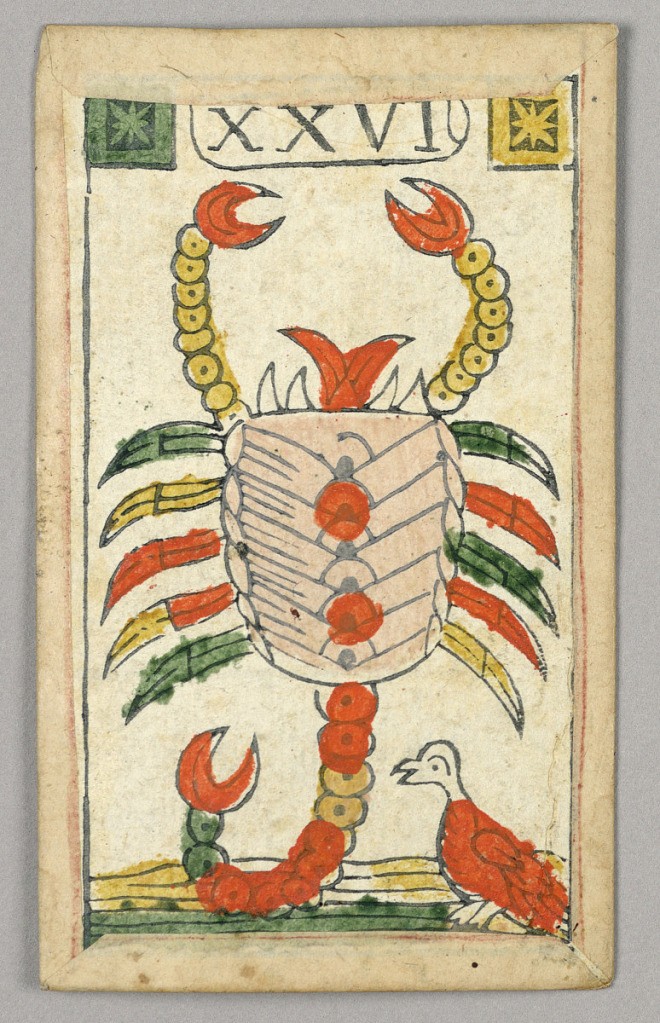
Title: Minchiate (Tarot) Playing Card
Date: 17th century
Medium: Stencil-colored woodblock print
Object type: Playing card
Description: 1909-22-1-1/35: Partial set of Italian Minchiate playing cards50;     1909-22-1-26: Part of a set of Italian Minchiate playing cards.50